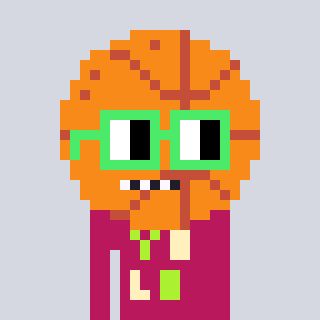
a pixel art character with square light green glasses, a basketball-shaped head and a darkpink-colored body on a cool background